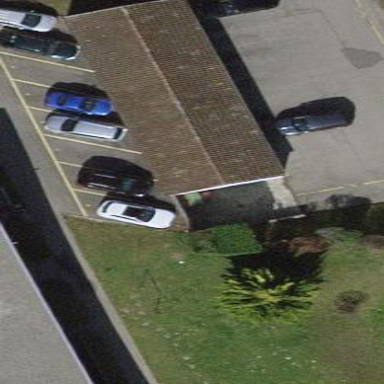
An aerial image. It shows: Group of garages.